Field crop: maize
Growth stage: 2
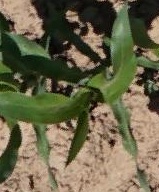
Species: maize